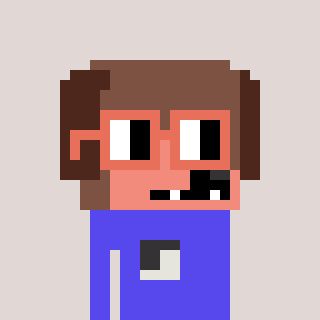
a pixel art character with square orange glasses, a dog-shaped head and a computerblue-colored body on a warm background